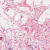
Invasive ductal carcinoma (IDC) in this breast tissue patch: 0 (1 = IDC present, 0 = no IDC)